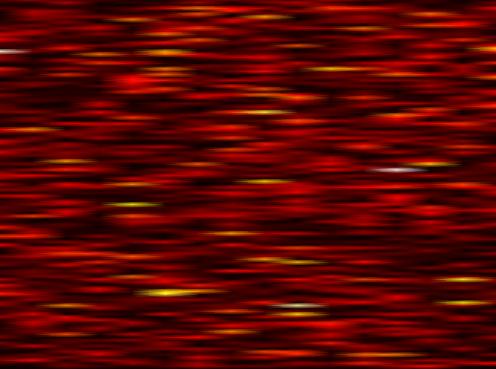
Label: UFMC